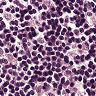
Metastatic tissue present: no